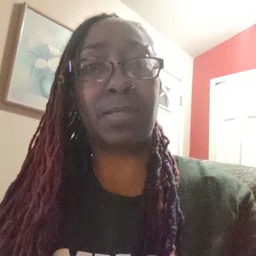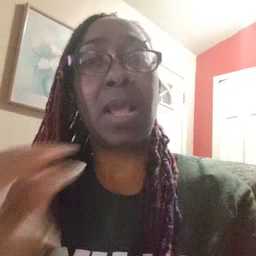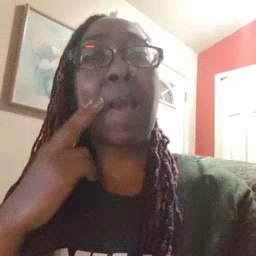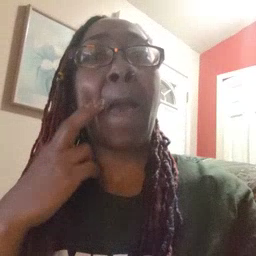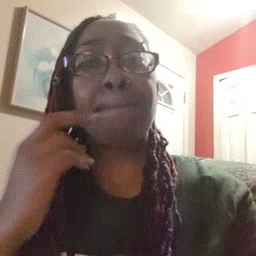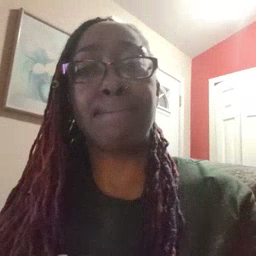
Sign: gum